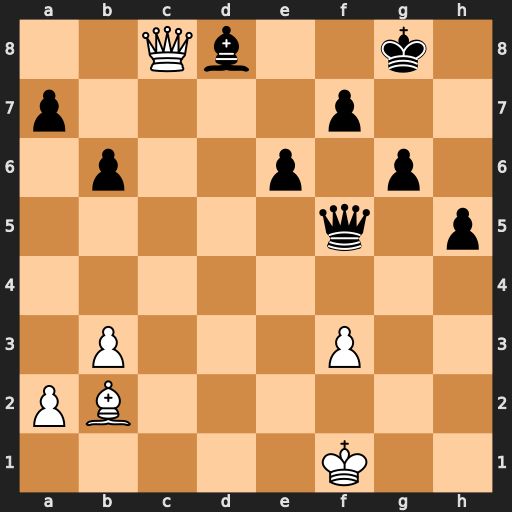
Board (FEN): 2Qb2k1/p4p2/1p2p1p1/5q1p/8/1P3P2/PB6/5K2
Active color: w
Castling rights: -
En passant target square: -
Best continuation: Qxd8+ Kh7 Qh8#